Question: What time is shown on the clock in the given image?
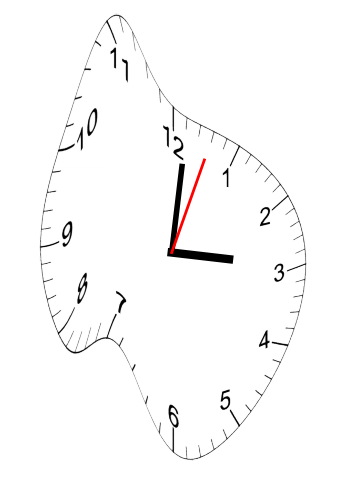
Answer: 03:01:03